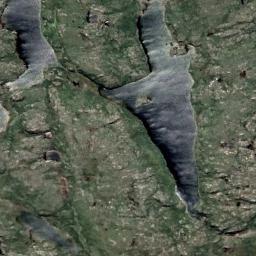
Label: wetland